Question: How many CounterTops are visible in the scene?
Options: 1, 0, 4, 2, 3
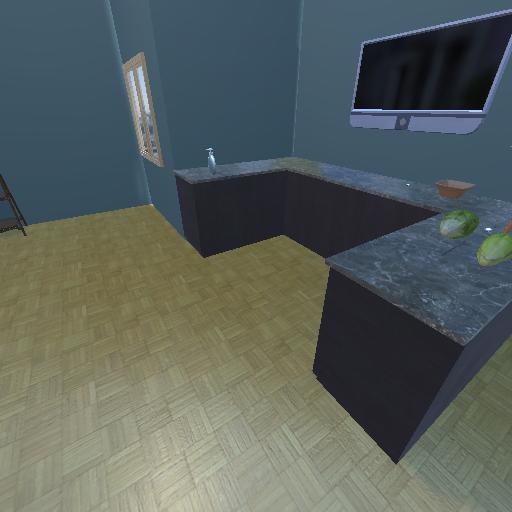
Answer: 1